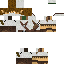
A male human skin with medium skin, wearing brown long hair dressed in a blue hoodie and brown pants, featuring a closed mouth.